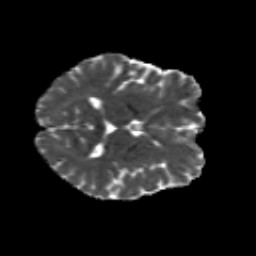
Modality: MD
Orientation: axial
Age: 25
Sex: male
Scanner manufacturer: siemens
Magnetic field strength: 3 T
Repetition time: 8.8 s
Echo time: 0.085 s